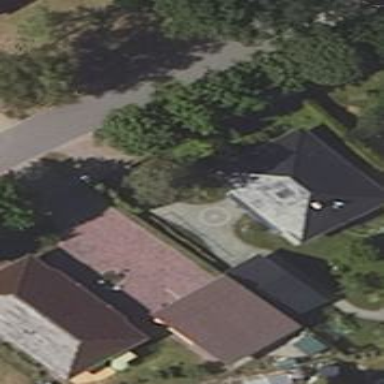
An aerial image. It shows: Simple and straightforward house.